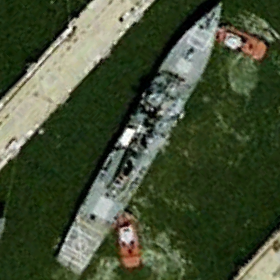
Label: destroyer